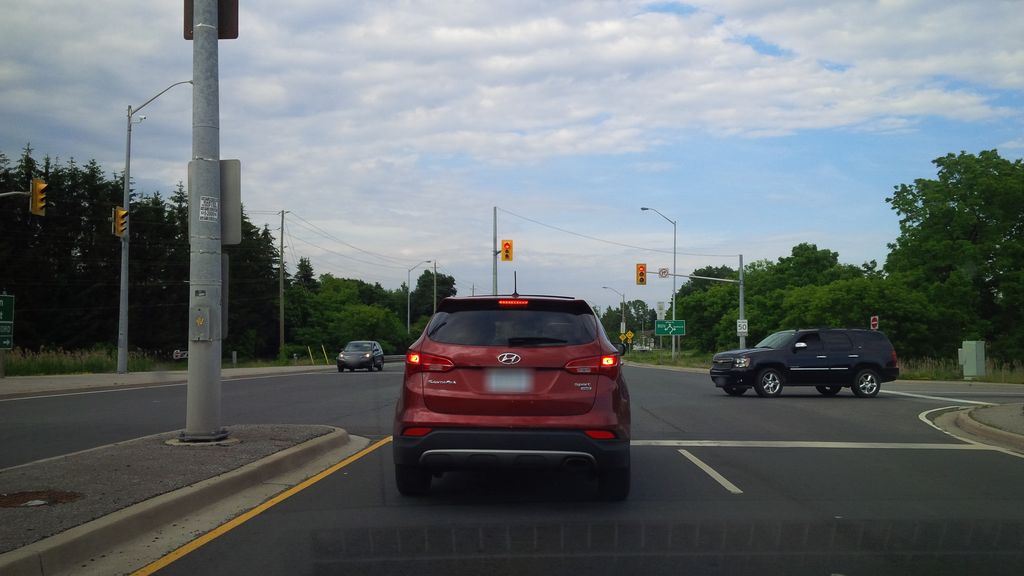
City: hamilton